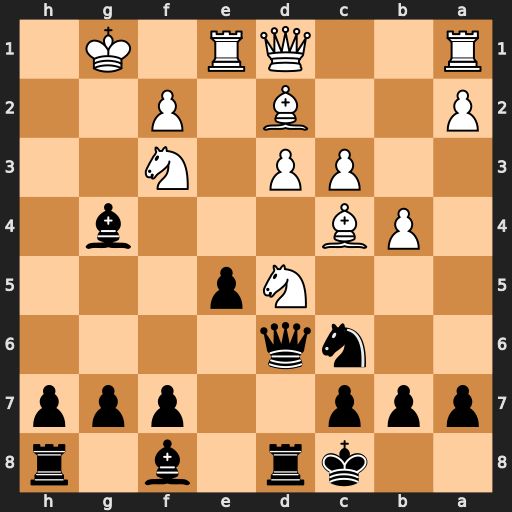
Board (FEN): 2kr1b1r/ppp2ppp/2nq4/3Np3/1PB3b1/2PP1N2/P2B1P2/R2QR1K1
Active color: b
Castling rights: -
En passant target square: -
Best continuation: Qg6 Nh4 Qh5 f3 Be6